Question: I'm trying to generate some methods using CodeDom, I have a problem generating custom attributes for these methods.
I can manage simple empty attributes, such as
'[DataMember()]'
or attributes with string value arguments,
'[DataContract(Namespace = "http://somenamespace")]'
But there are more complex attributes I need to generate, such as
'[WebInvoke(Method = "POST", UriTemplate = "SomeTemplate", RequestFormat = WebMessageFormat.Json, ResponseFormat = WebMessageFormat.Json)]'
and
'[FaultContract(typeof(Collection<MyFault>))]'
For the arguments with enum values 'ResponseFormat = WebMessageFormat.Json' I've tried similar approach to what I did for strings, creating a CodePrimitiveExpression instance:
'''
CodeAttributeDeclaration webInvoke = new CodeAttributeDeclaration()
{
Name = "WebInvoke",
Arguments =
{
new CodeAttributeArgument
{
Name = "Method",
Value = new CodePrimitiveExpression("POST")
},
new CodeAttributeArgument
{
Name = "UriTemplate",
Value = new CodePrimitiveExpression(method.Name)
},
new CodeAttributeArgument
{
Name = "RequestFormat",
Value = new CodePrimitiveExpression(WebMessageFormat.Json)
},
new CodeAttributeArgument
{
Name = "ResponseFormat",
Value = new CodePrimitiveExpression(WebMessageFormat.Json)
}
}
};
'''
However, this does not work, I get an exception saying
> Invalid Primitive Type: System.ServiceModel.Web.WebMessageFormat. Consider using CodeObjectCreateExpression.
I did consider using CodeObjectCreateExpression, but I don't know how. It expects either a string or a CodeTypeReference, and as a second parameter an array of CodeExpression parameters. I have no idea what parameters to put there.
As for the other attribute, the one with 'typeof(Colleciton<MyFault>)', I don't even know where to start. Any help would be appreciated.
EDIT: Someone suggested I call CustomAttributeData.GetCustomAttributes on the methods I'm trying to mimic, so I did that. For the sake of efficiency and clarity, I'll provide the data in a screenshot. This gave me a somewhat better idea of what I'm dealing with, but I'm still unsure about how to implement it.

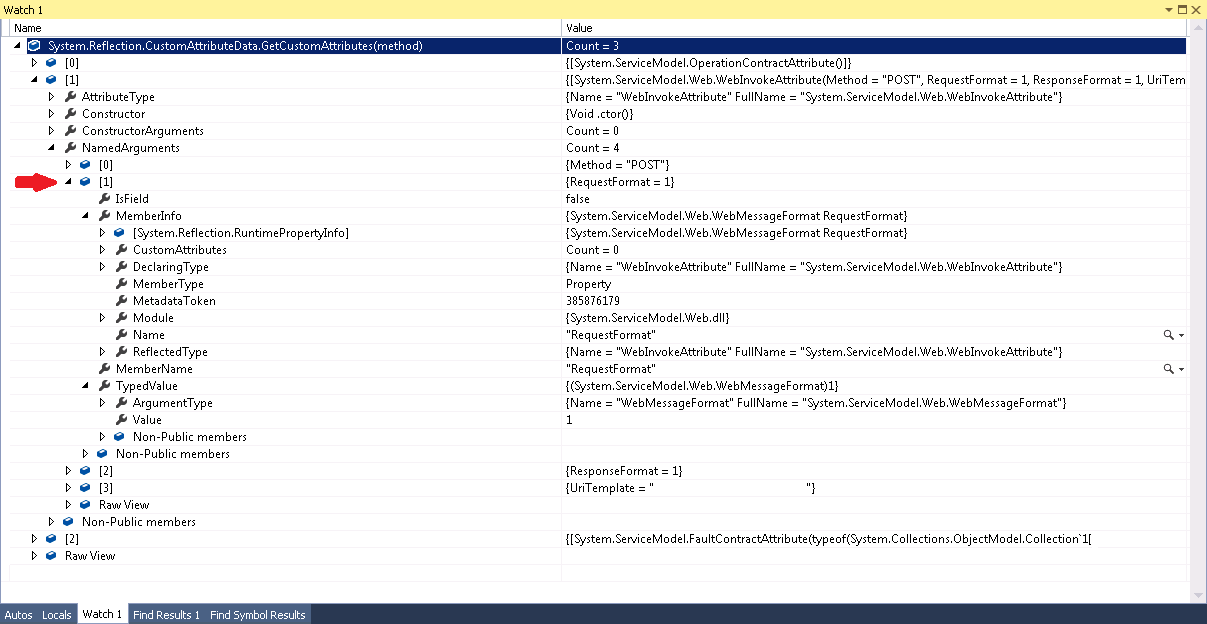
Answer: Expressions like 'WebMessageFormat.Json' look like accessing a static field, so that's how you have to write it:
'''
new CodeAttributeArgument
{
Name = "RequestFormat",
Value = new CodeFieldReferenceExpression(
new CodeTypeReferenceExpression("WebMessageFormat"), "Json")
}
'''
The 'typeof' expression is a special type of expression, so it has its own CodeDOM type:
'''
new CodeAttributeDeclaration(
"FaultContract",
new CodeAttributeArgument(new CodeTypeOfExpression("Collection<MyFault>")))
'''
To see the list of all expression types available in CodeDOM, look at <URL>.